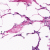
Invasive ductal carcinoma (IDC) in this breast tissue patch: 0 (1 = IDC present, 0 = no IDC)